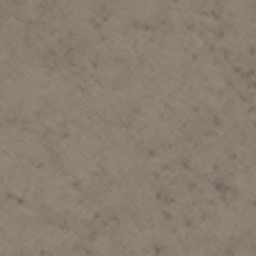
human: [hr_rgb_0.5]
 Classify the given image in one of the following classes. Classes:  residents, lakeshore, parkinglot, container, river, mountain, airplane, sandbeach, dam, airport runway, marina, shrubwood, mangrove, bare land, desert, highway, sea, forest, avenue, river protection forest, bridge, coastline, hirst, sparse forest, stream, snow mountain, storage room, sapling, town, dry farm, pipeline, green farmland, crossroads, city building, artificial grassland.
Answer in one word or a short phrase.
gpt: bare land